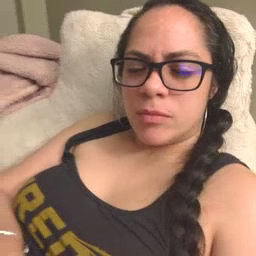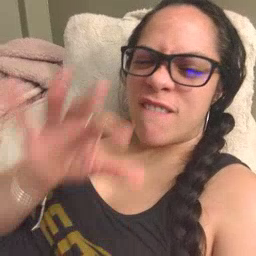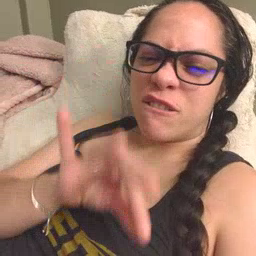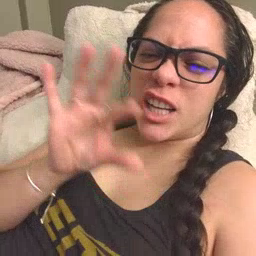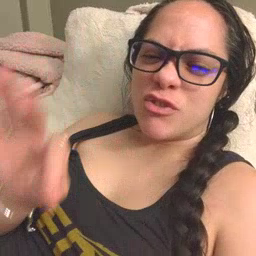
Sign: frenchfries